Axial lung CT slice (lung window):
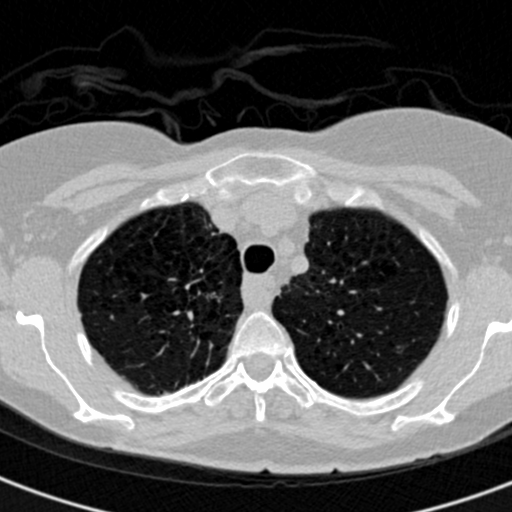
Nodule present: no